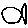
Label: fish